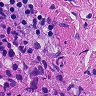
Metastatic tissue present: yes